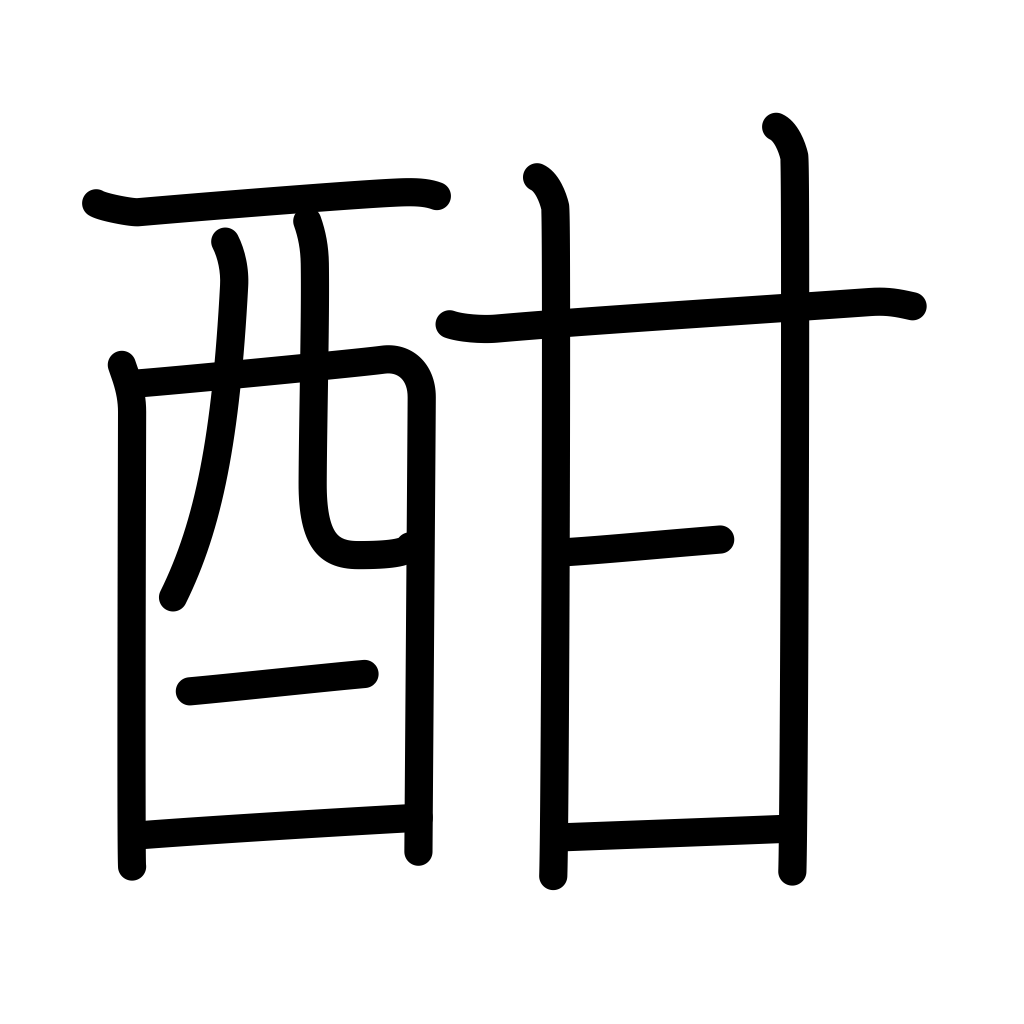
Meaning: height of, thick of, full swing